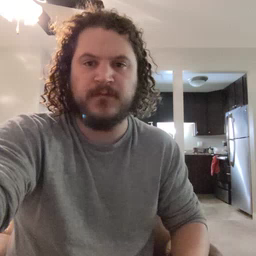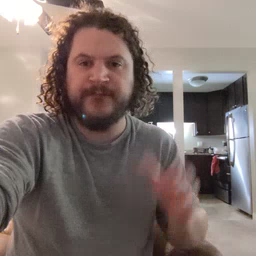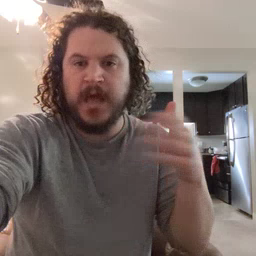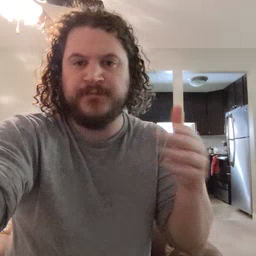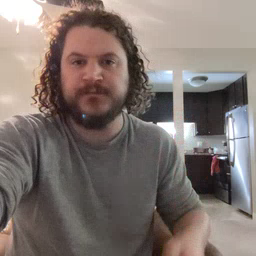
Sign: flag